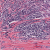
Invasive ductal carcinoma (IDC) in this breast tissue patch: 1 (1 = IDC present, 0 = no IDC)